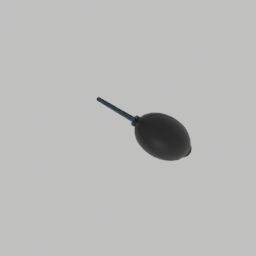
Label: tools